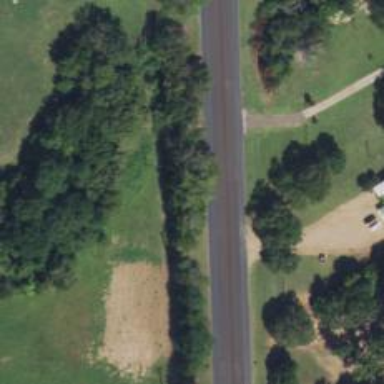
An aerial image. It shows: Primary highway.